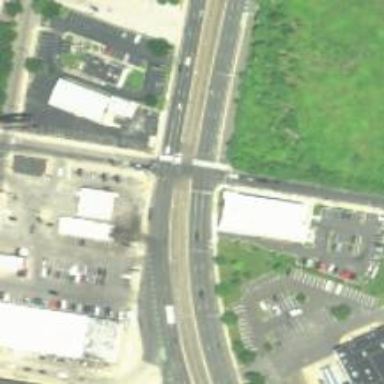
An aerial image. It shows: Marked road crossing.